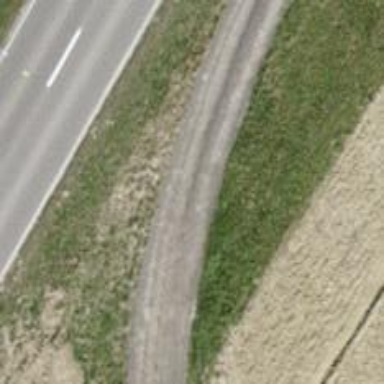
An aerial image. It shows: Pebblestone track with grade2 quality.